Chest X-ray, AP view. Patient: 51 years old, sex M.
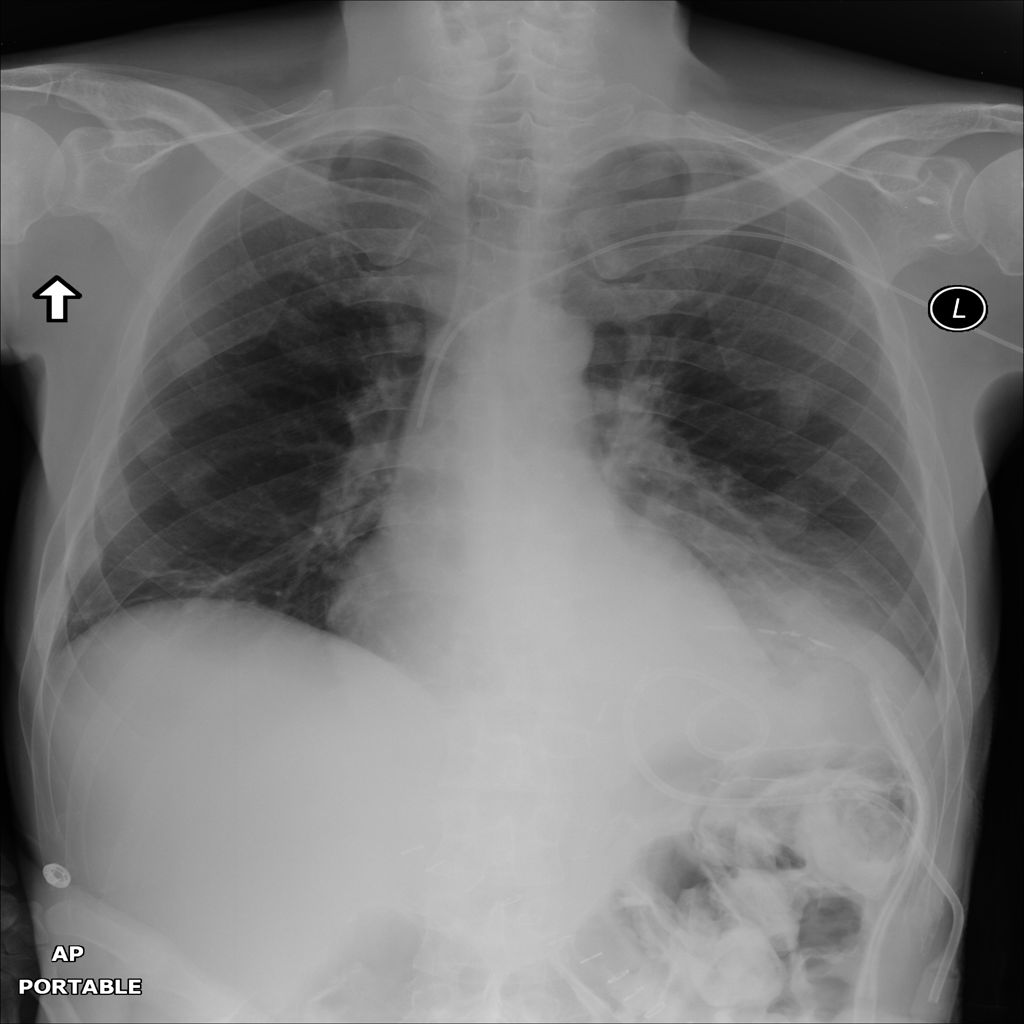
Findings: Atelectasis, Infiltration